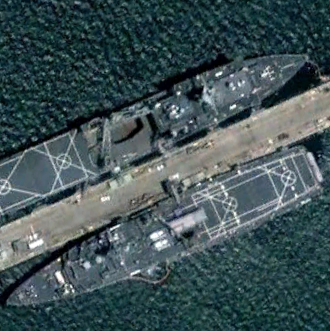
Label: combat